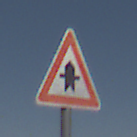
Verkehrszeichen: Vorfahrt
Umgebung: Outdoor, Nature
Tageszeit: Midday
Wetter: Clear
Licht: Natural
Jahreszeit: NotSpecified
Kontrast: HighContrast